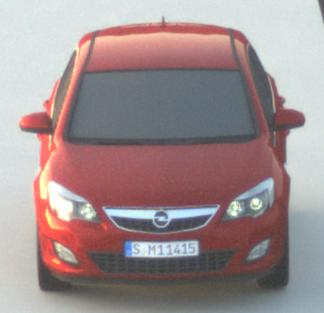
Make: Opel
Model: Astra 1.4 ecoFlex
Detailed model: Astra (J)
Model produced from: 2009/12
Model produced until: 2010/12
Doors: 5
Color: red
Road condition: dry road
Daytime: dawn
Contrast: medium contrast